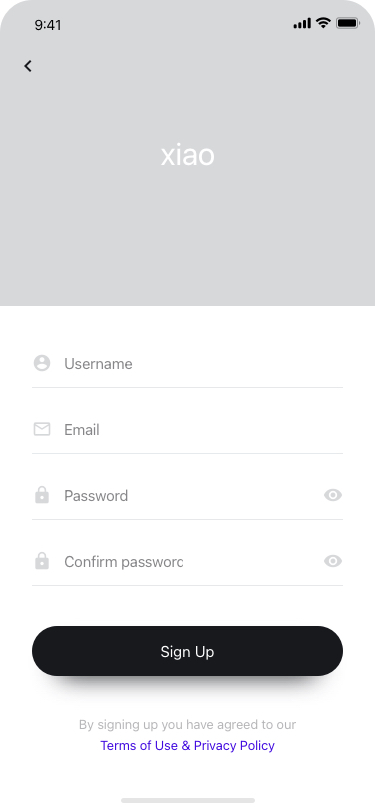
Text in this UI design:
xiao
By signing up you have agreed to our
Terms of Use & Privacy Policy
Sign Up
Username
Email
Password
Confirm password